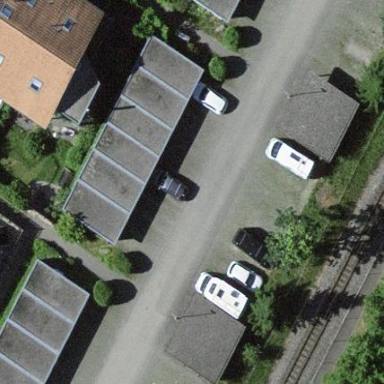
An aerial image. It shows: Garage building.